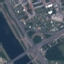
Label: Highway